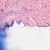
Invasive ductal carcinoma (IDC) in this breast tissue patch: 0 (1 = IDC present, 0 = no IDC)